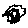
Label: sun